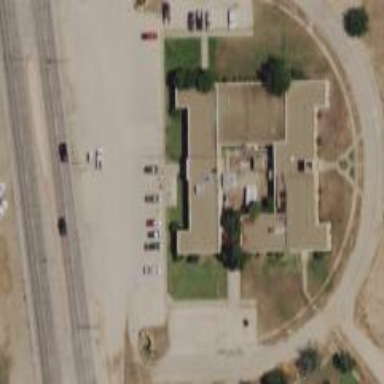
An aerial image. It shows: Police building.